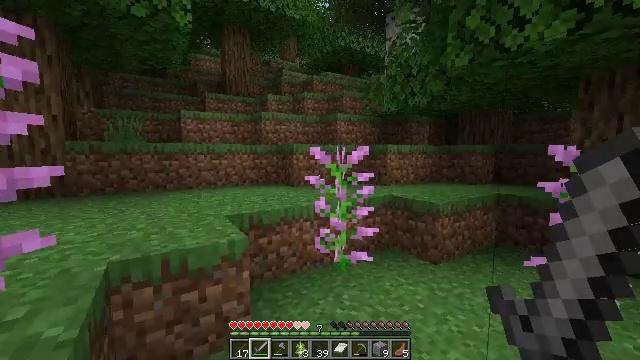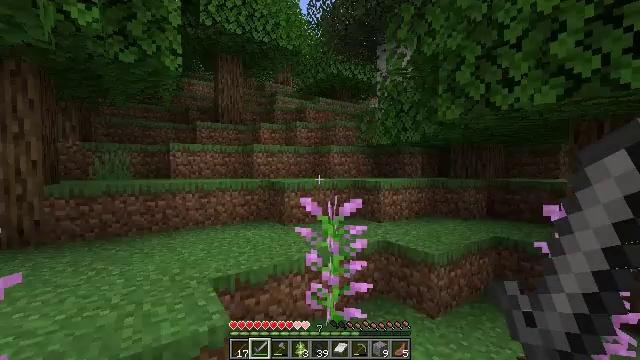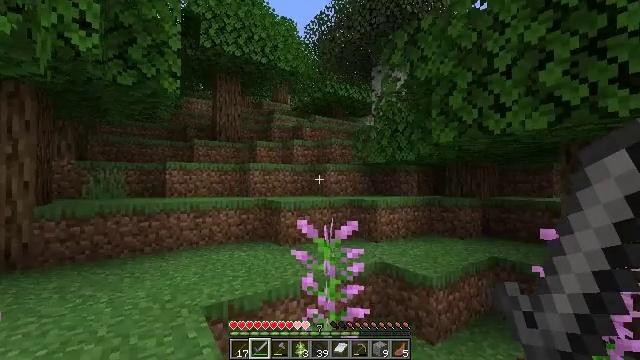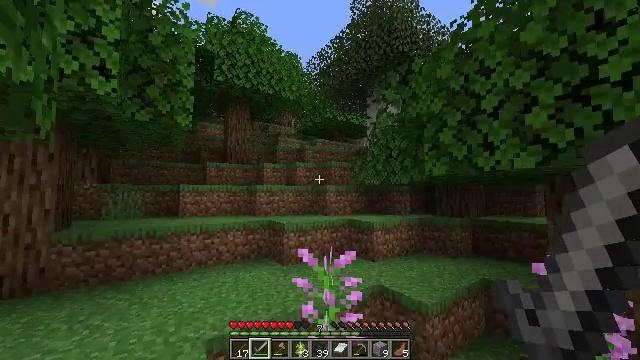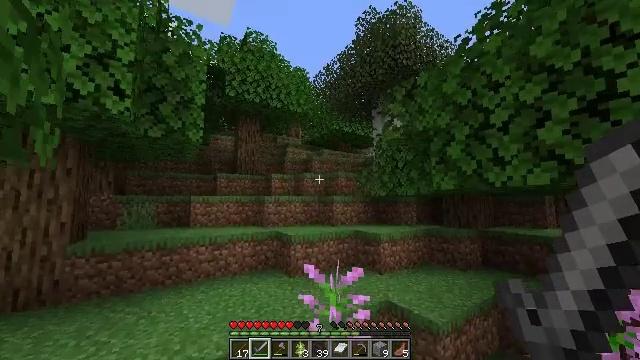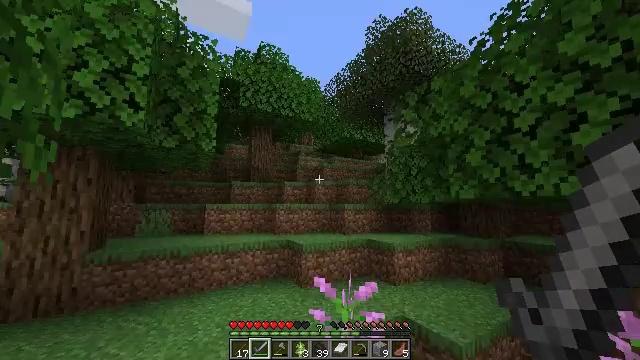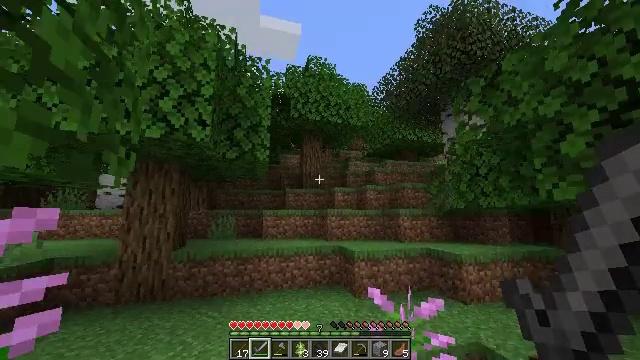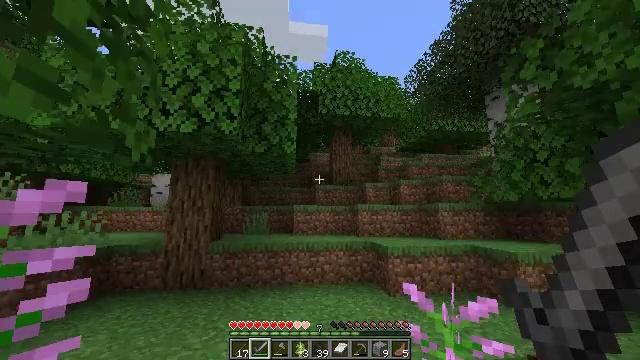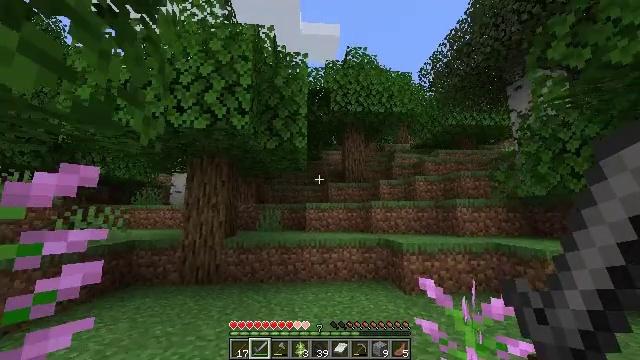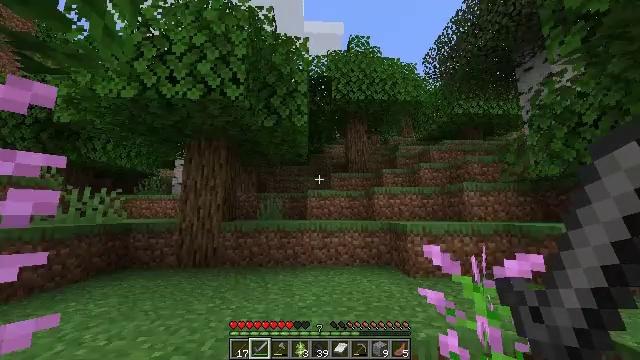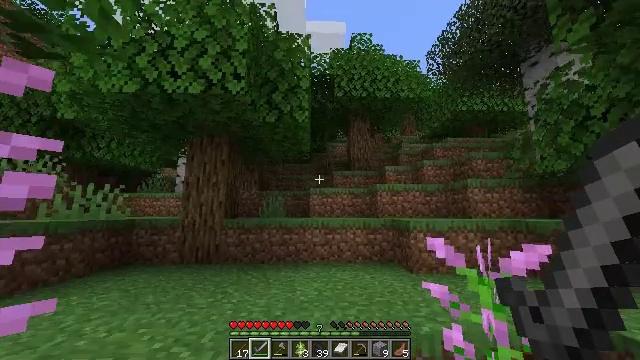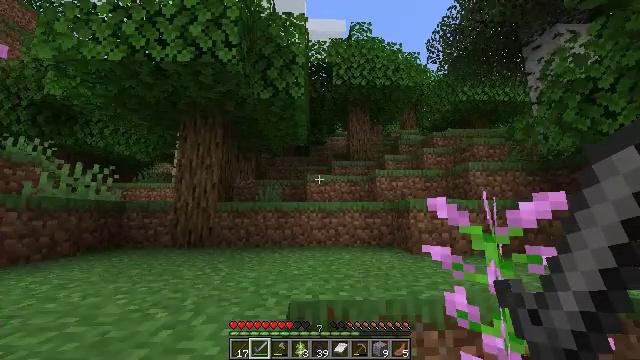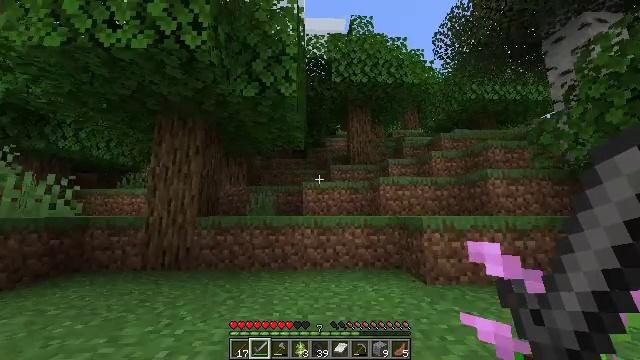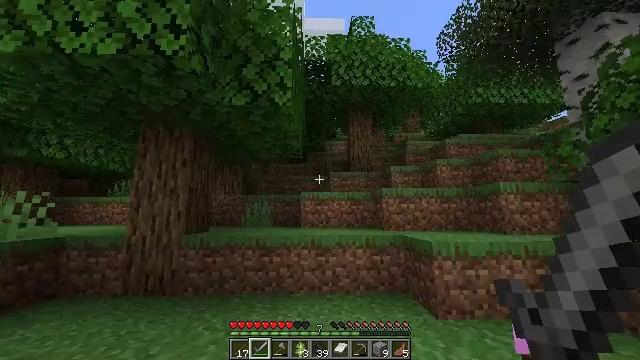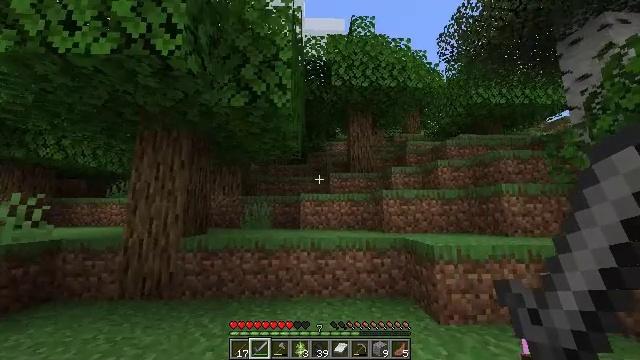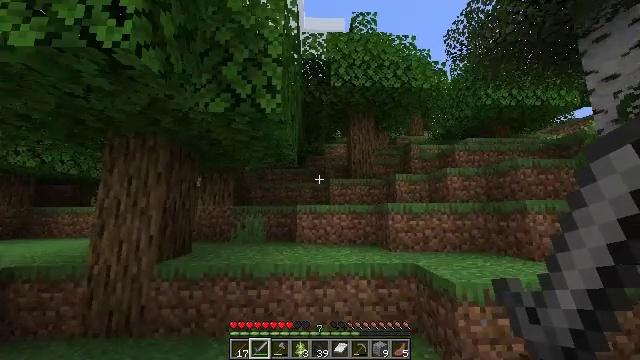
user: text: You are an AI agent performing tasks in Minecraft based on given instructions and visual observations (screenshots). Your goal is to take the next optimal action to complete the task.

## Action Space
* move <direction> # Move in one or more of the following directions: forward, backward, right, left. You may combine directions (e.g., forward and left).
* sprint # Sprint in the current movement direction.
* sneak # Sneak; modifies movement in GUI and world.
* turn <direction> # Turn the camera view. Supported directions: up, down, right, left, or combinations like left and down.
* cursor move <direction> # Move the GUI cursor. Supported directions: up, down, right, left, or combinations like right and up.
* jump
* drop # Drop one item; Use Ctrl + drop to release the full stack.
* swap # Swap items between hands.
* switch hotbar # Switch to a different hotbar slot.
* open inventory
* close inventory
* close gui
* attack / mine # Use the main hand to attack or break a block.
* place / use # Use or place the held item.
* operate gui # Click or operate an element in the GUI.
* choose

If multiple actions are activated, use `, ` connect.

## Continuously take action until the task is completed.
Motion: motion action
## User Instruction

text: Gather oak leaves by attacking.
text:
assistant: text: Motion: move forward, sprint, turn right and up, jump
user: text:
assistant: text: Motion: move forward, sprint, turn up, jump
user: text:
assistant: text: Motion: move forward, sprint, turn up, jump
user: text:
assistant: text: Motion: move forward, sprint, turn left and up, jump
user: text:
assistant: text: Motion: move forward, sprint, turn left and up, jump
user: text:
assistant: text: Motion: move forward, sprint, turn left and up, jump
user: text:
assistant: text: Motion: move forward, sprint, turn left, jump
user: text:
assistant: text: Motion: move forward, sprint, turn left, jump
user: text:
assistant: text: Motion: move forward, sprint, turn left, jump
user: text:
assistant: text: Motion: move forward, sprint, jump
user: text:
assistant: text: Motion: move forward, sprint, jump
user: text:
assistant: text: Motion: move forward, sprint, jump
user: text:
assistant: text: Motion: move forward, sprint, jump
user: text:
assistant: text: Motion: move forward, sprint, jump
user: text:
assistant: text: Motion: move forward, sprint, jump
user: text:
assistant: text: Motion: move forward, sprint, jump
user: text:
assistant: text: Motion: move forward, sprint, jump
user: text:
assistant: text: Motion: move forward, sprint, jump
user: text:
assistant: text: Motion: move forward, sprint, jump
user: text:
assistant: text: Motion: move forward, sprint, jump
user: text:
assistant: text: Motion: move forward, sprint, turn left, jump
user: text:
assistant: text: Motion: move forward, sprint, turn left, jump
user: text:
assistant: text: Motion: move forward, sprint, turn left, jump
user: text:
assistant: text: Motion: move forward, sprint, jump
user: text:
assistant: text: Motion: move forward, sprint, turn left, jump
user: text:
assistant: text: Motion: move forward, sprint, turn left, jump
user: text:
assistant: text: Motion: move forward, sprint, turn left, jump
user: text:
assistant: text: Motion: move forward, sprint, turn left, jump
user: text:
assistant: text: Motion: move forward, sprint, jump
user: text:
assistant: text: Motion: move forward, sprint, jump